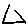
Label: triangle